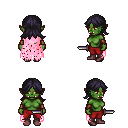
a pixel art fantasy rpg character, female body template, orc, green skin, pink tattered cape, red pants, raven loose hair, leather bracers, maroon shoes, dagger, four views (front, back, left, right), 2x2 character sprite sheet, small pixel art, hard edges, no anti-aliasing